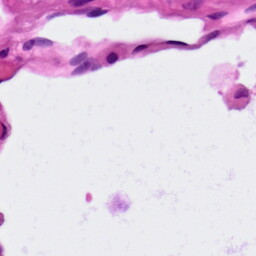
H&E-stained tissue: Lung